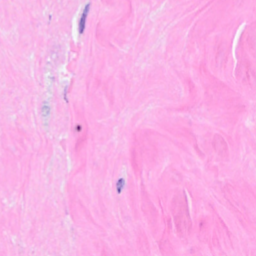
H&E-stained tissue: Breast